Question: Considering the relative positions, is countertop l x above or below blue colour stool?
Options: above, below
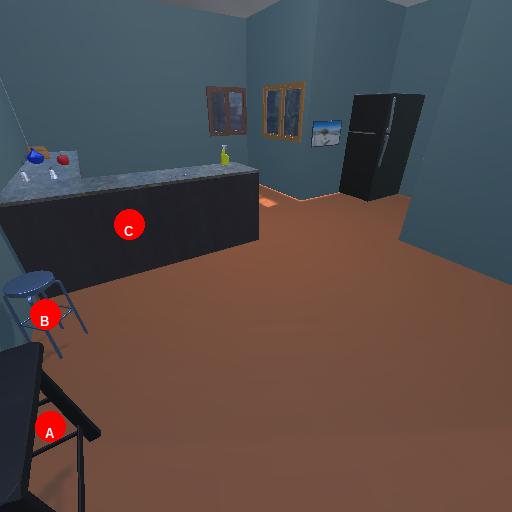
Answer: above